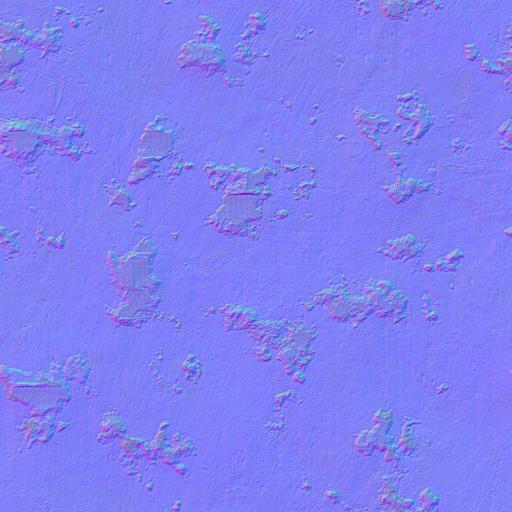
brick bricks broken old paint painted plaster wall